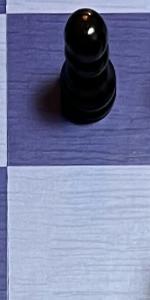
Label: Empty